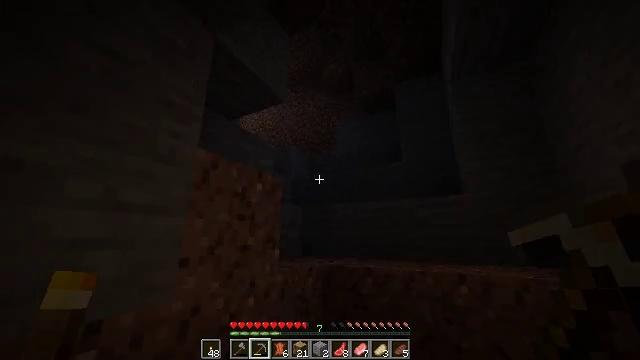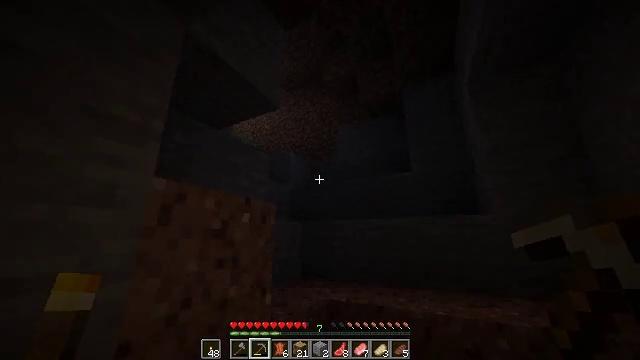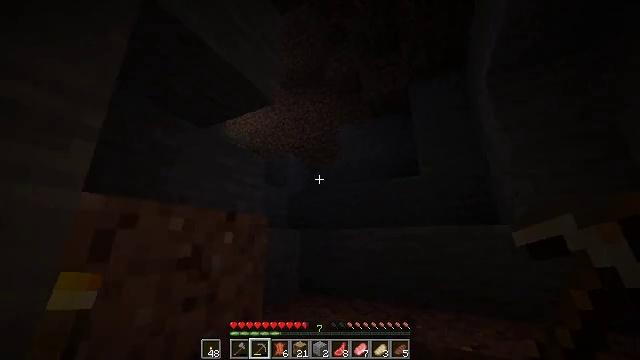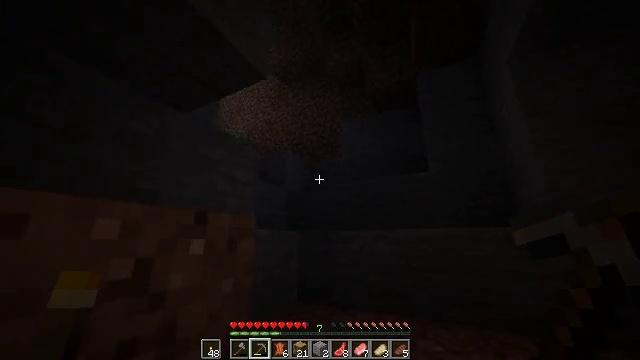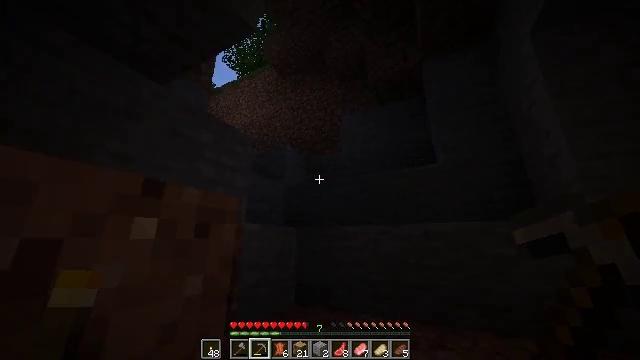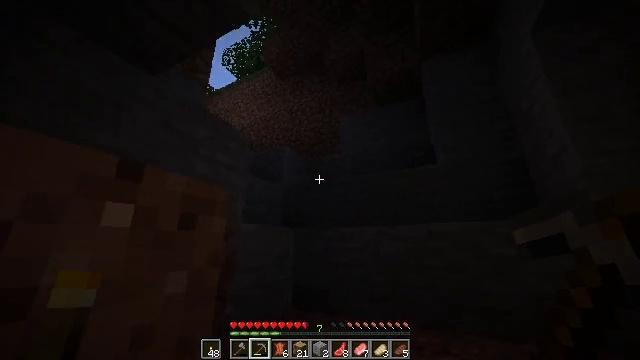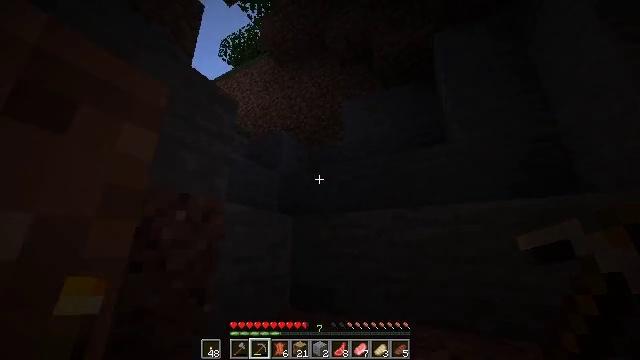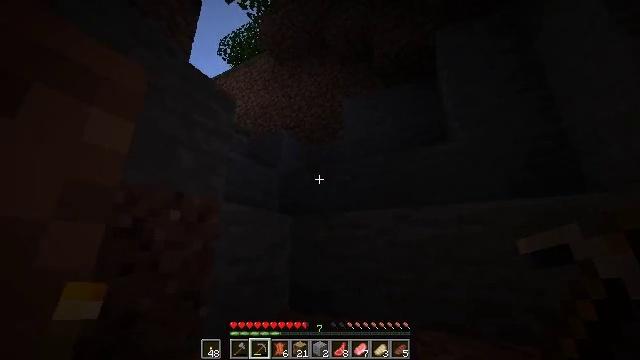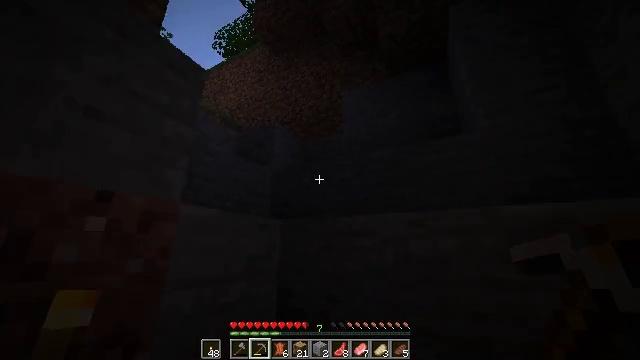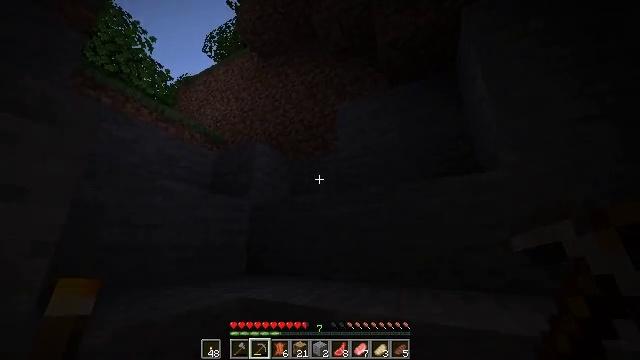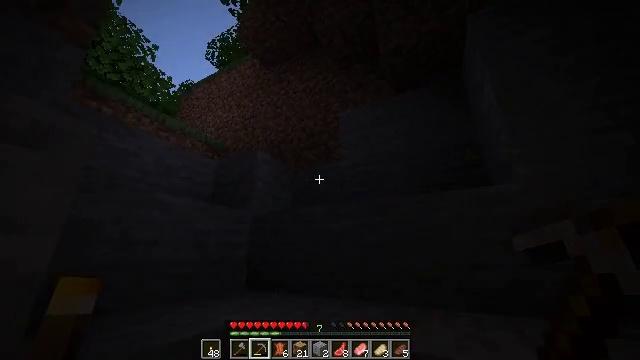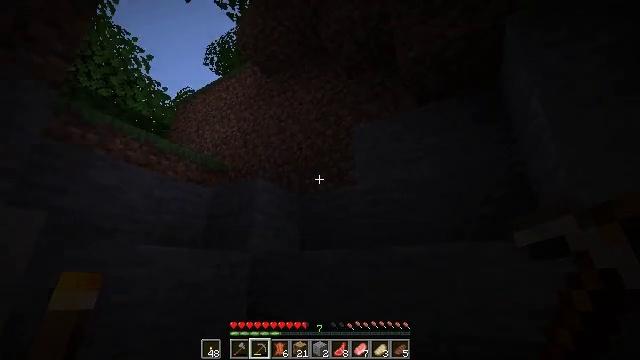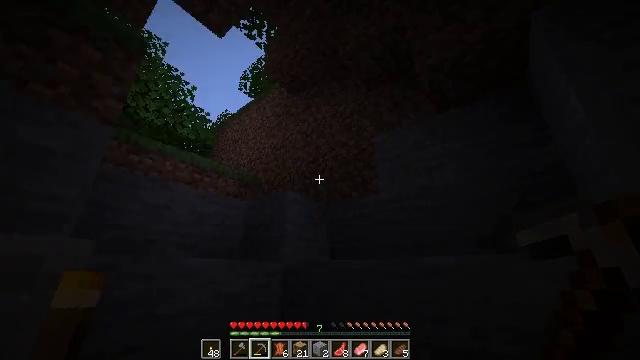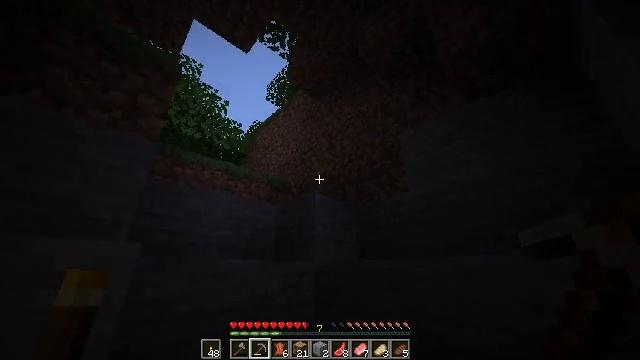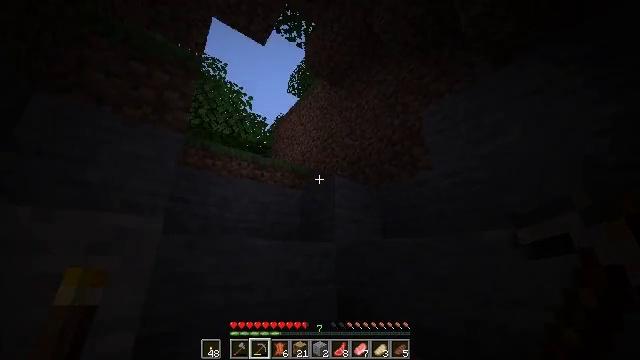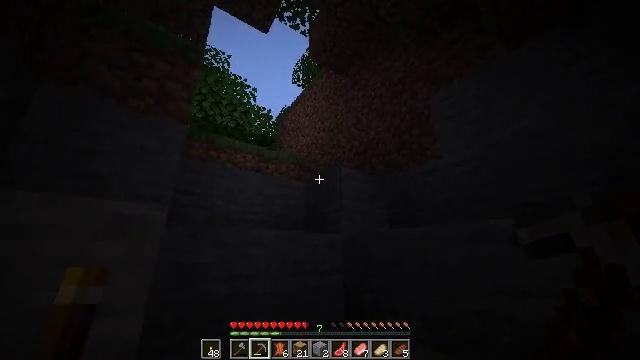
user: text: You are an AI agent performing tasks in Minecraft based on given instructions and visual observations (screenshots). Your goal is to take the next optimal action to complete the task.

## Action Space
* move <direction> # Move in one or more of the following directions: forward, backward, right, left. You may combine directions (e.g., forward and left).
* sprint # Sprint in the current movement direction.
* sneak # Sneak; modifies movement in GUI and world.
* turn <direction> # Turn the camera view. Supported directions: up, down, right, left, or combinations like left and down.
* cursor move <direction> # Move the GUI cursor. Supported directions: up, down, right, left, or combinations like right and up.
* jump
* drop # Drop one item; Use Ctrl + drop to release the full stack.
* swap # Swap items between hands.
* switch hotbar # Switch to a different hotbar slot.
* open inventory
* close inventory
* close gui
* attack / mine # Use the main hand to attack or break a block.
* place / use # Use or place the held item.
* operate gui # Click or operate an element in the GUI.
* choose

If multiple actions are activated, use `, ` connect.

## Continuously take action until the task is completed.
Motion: motion action
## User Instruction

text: Retrieve the white bed for later use.
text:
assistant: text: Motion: move forward, sprint, jump
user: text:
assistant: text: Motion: move forward, sprint, jump
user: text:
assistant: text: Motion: move forward, sprint, jump
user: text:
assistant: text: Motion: move forward, sprint, jump
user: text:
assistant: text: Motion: move forward, sprint, turn up, jump
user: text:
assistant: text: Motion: move forward, sprint, jump
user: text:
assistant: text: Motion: move forward, sprint, jump
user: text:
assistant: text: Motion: move forward, sprint, jump
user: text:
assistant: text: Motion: move forward and move right, sprint, jump
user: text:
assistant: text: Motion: move forward and move right, sprint, turn up, jump
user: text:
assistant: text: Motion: move forward and move right, sprint, turn left and up, jump
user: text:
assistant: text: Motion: move forward and move right, sprint, turn left and up, jump
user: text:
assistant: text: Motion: move forward and move right, sprint, turn left, jump
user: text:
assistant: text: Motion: move forward and move right, sprint, turn left and down, jump
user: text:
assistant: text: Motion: move forward and move right, sprint, turn left and down, jump
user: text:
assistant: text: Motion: move forward and move right, sprint, turn left, jump
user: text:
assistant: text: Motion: move forward and move right, sprint, turn left and up, jump
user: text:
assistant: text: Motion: move forward and move right, sprint, turn left and up, jump
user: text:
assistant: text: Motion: move forward and move right, sprint, turn left, jump
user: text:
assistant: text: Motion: move forward and move right, sprint, turn left, jump
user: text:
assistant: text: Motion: move forward and move right, sprint, turn left, jump
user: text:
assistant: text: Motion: move forward and move right, sprint, jump
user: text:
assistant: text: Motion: move forward and move right, sprint, turn left and down, jump
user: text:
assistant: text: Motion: move forward and move right, sprint, turn left and down, jump
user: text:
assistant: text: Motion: move forward and move right, sprint, turn left and down, jump
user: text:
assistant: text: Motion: move forward and move right, sprint, turn left and down, jump
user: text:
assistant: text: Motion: move forward, sprint, jump
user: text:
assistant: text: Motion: move forward, sprint, jump
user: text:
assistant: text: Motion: move forward, sprint, jump
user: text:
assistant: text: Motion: move forward, sprint, jump